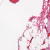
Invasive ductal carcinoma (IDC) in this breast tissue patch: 0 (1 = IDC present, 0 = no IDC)